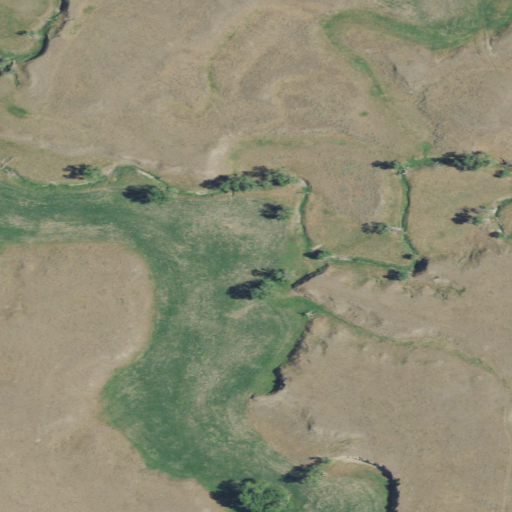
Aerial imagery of valley in Montana named Sand Coulee containing pasture, shrub, grassland, woody wetlands, and herbaceous wetlands